Field crop: tomato
Growth stage: 1
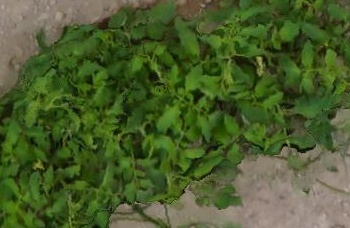
Species: tomato